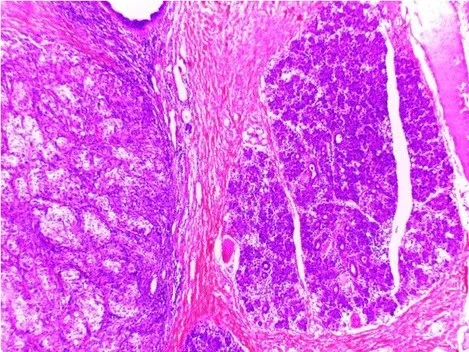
Low magnification of the tumor within to the parotid parenchyma.
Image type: pathology (h&e)